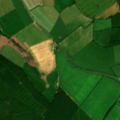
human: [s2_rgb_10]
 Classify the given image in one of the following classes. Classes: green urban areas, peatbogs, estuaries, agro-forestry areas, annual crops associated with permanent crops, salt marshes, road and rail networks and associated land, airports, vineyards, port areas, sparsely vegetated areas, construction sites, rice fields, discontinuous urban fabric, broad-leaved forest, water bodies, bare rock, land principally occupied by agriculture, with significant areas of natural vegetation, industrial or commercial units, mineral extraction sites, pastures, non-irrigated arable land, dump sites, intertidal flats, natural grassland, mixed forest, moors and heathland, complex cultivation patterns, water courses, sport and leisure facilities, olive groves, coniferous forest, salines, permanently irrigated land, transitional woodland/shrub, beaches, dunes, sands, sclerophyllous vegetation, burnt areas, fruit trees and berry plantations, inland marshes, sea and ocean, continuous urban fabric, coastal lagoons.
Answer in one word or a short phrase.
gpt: non-irrigated arable land, pastures, coniferous forest